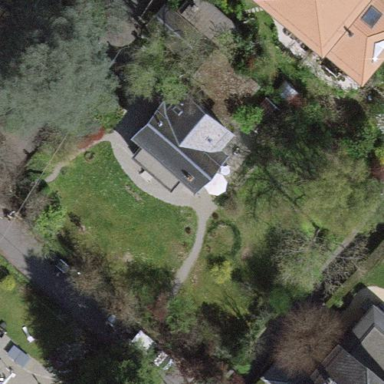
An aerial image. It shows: Garden surrounded by fence.